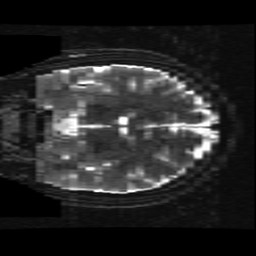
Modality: T2w
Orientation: coronal
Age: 16
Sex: female
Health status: ill
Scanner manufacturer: ge
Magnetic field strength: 3 T
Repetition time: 7.5 s
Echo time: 0.1007 s